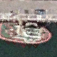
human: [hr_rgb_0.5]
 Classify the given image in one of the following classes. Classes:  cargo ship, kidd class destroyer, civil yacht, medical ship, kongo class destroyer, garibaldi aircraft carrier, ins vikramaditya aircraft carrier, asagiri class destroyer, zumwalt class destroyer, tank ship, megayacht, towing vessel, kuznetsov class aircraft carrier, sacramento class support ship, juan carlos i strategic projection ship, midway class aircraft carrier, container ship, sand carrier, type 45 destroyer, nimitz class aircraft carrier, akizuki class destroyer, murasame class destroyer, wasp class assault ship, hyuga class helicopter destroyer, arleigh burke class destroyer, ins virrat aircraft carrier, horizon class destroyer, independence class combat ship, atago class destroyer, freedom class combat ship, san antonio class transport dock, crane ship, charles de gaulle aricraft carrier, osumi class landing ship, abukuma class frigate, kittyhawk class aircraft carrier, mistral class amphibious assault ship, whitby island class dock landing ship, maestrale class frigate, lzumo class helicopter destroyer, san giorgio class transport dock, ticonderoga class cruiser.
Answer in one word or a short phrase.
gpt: Towing vessel